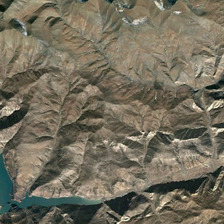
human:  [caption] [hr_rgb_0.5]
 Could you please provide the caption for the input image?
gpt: a river is in a piece of irregular khaki mountain .

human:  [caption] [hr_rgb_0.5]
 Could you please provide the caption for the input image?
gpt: a river is in a piece of irregular khaki mountain .

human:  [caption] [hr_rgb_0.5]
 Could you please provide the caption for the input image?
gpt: a river is in a piece of irregular khaki mountain .

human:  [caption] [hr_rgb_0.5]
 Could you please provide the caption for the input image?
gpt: a river is in a piece of irregular khaki mountain .

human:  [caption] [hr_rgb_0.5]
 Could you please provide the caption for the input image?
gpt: a river is in a piece of irregular khaki mountain .